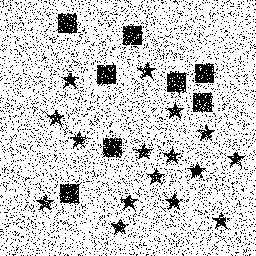
Squares: 8
Triangles: 0
Stars: 16
Total shapes: 24